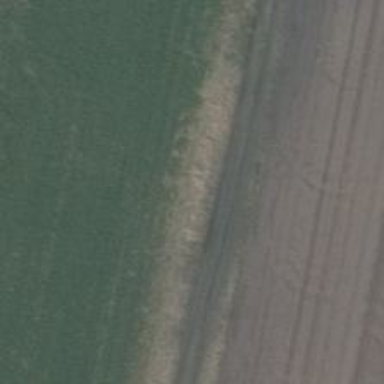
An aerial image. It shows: Track with grade3 tracktype.